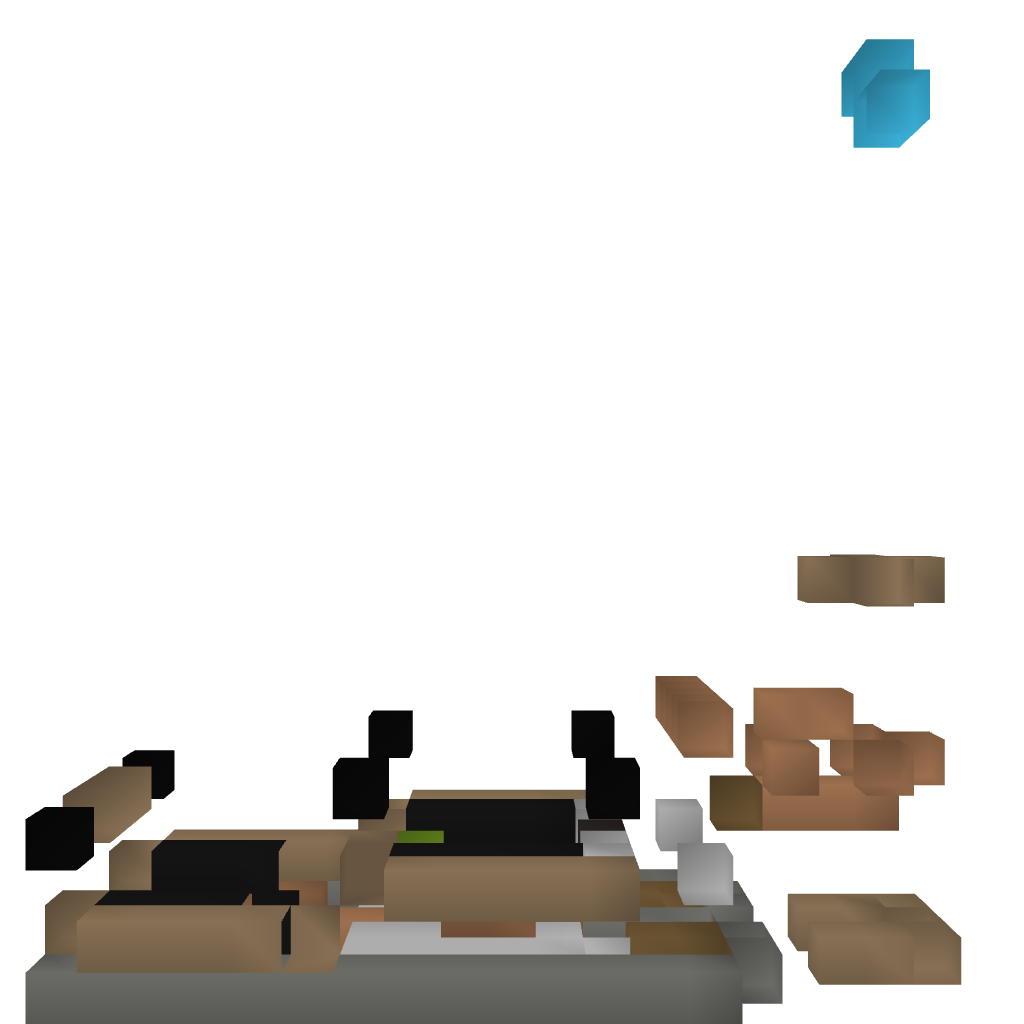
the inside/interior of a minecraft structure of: Pumpkin &amp; Melon Farm